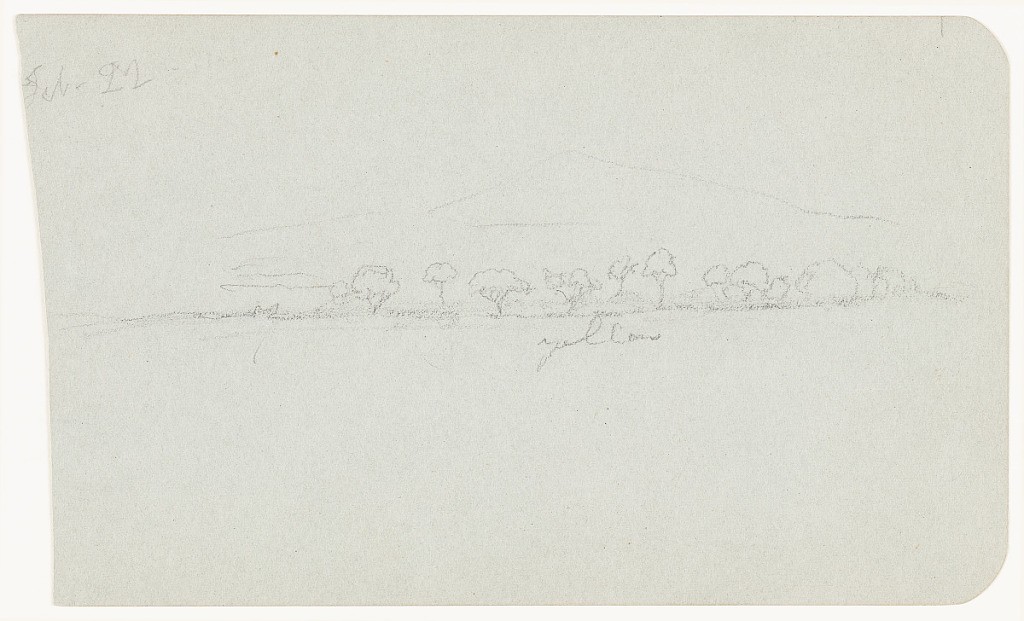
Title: Trees and a Mountain, Mexico
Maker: Frederic Edwin Church, American, 1826–1900
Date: February 22, 1890
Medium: Graphite on gray-green wove paper
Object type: Drawing
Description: Landscape sketch showing a view of trees in front of a distant mountain Mexico. In the middle distance, a line of deciduous trees stretches horizontally across the composition. In the background, a lofty, conical mountain with a sharp peak is faintly outlined.